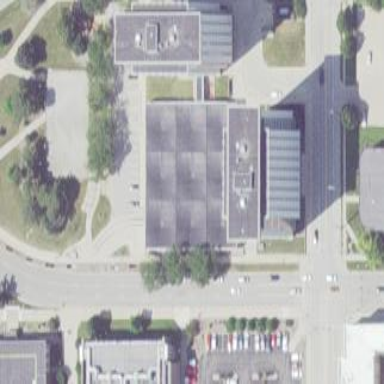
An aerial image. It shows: University building.